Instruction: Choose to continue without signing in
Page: checkout
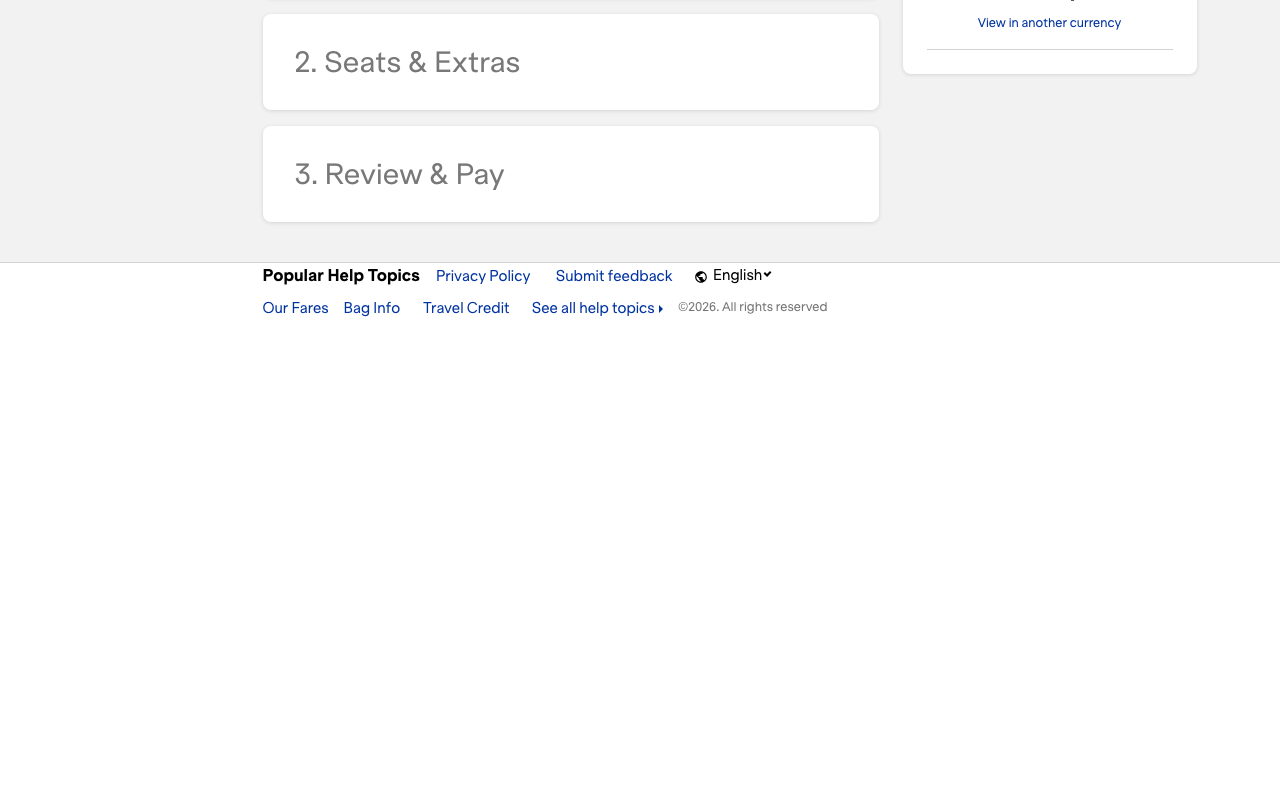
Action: click